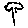
Label: tree